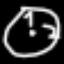
Label: clock